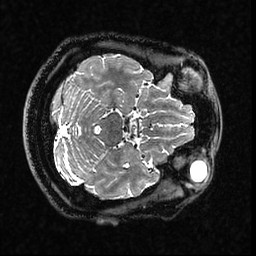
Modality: T2w
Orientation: axial
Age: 43
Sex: female
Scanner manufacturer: ge
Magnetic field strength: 3 T
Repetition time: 3.202 s
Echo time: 0.06703 s